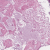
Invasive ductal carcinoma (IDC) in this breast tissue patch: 0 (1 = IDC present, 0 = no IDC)